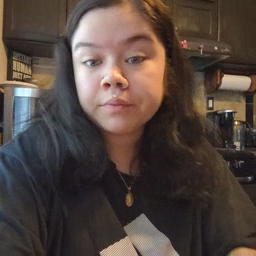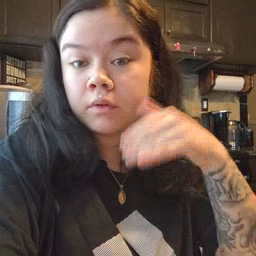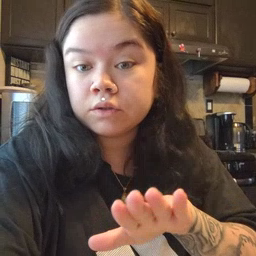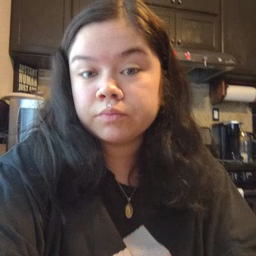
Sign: into